Question: I am not sure if this is a total stupid question and that I just do not see it but I just get it.
Apple has this nice shiny button used on several occasions, e.g. stop-watch

Now, how can you create those buttons ? In code and Interface Designer ?
Or is it only possible by using images for the different button states ?
Thanks.
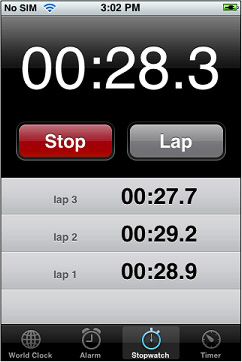
Answer: There are numerous samples available online.
Try these ones:-
<URL>
<URL>
<URL>
I hope, it helps